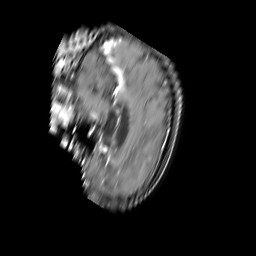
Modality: T1w
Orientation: sagittal
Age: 87
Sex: female
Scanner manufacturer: philips
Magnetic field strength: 1.5 T
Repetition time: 0.1901 s
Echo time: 0.001935 s